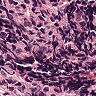
Metastatic tissue present: no